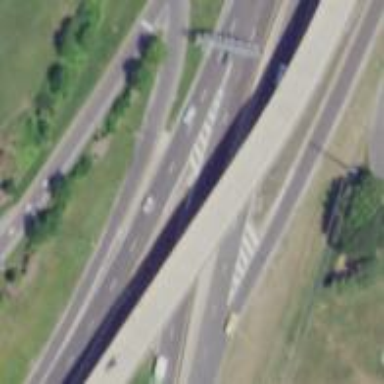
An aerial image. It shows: Trunk link highway.